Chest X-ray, PA view. Patient: 38 years old, sex F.
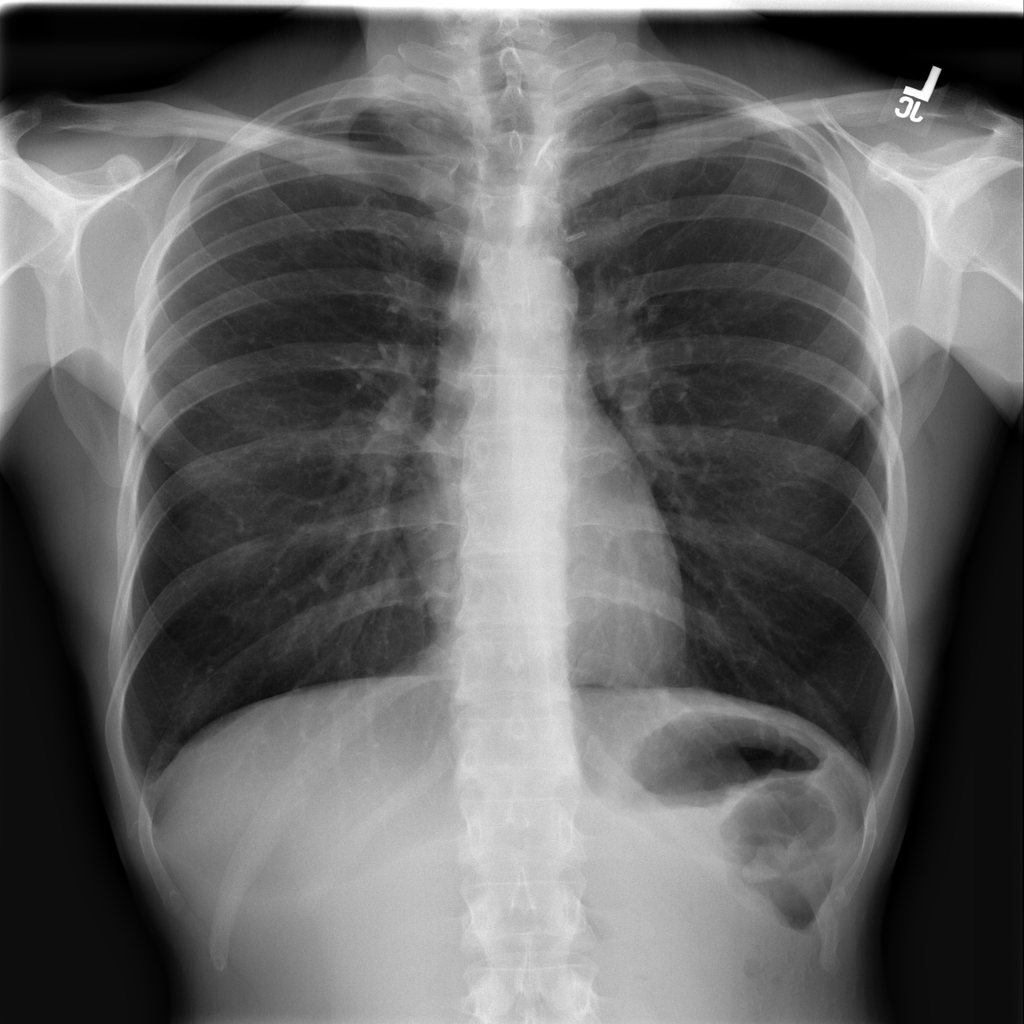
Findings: No Finding